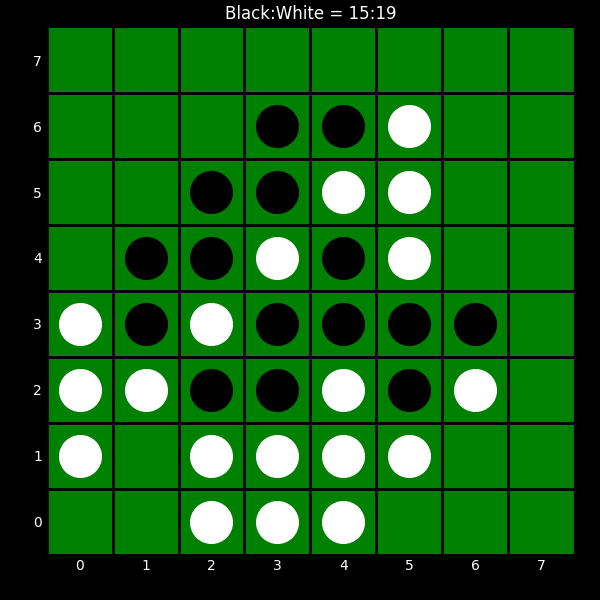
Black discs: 15
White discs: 19